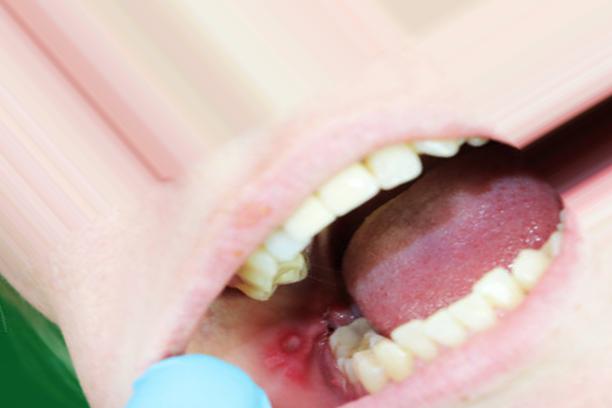
Condition: Mouth Ulcer